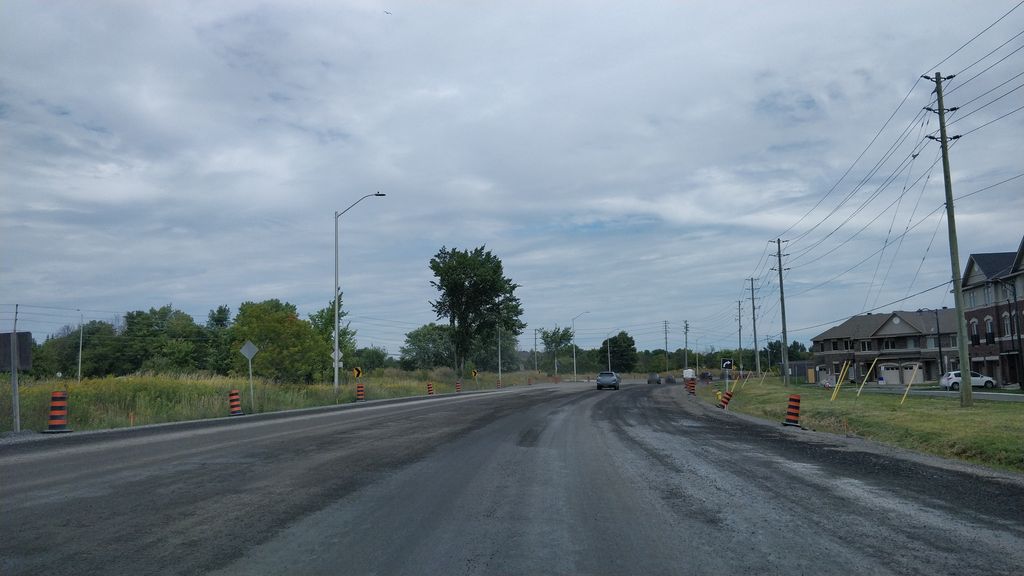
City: ottawa-gatineau